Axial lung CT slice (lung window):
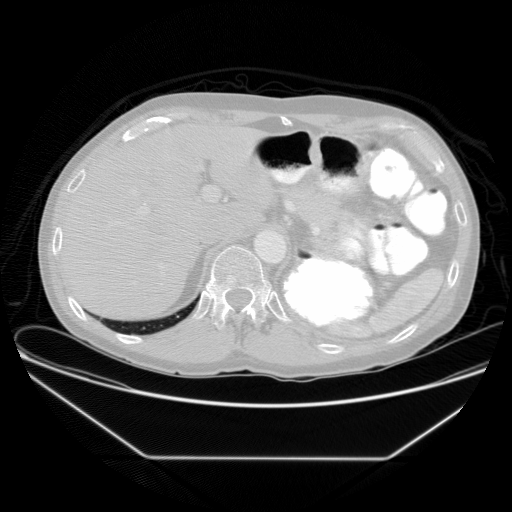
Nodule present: no